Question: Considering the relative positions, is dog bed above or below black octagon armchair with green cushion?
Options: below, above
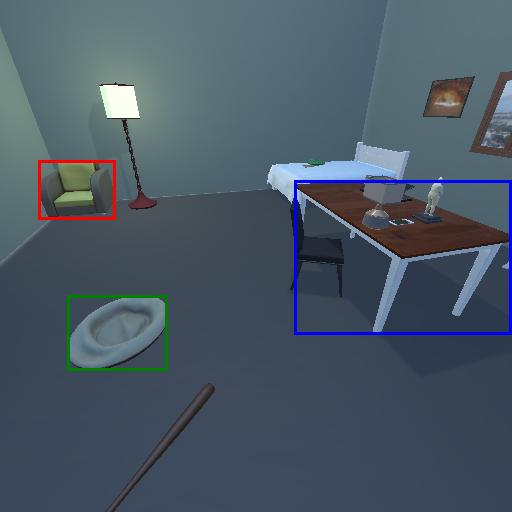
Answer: below